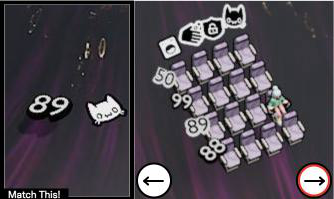
Task: seats
Answer: yes